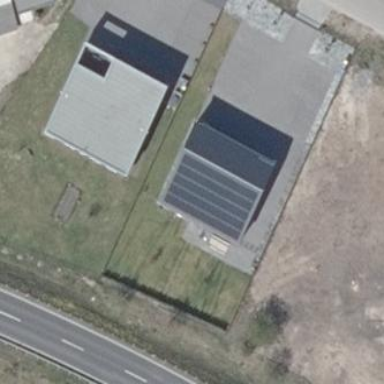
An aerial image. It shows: Commercial building with gabled roof.